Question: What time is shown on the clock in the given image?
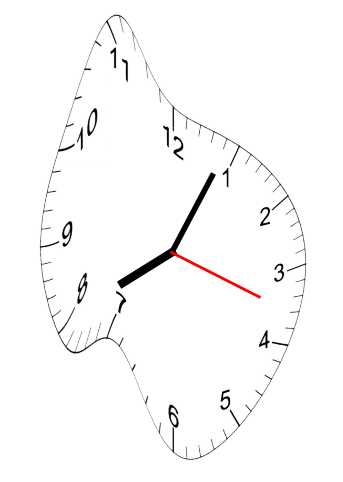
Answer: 08:04:18